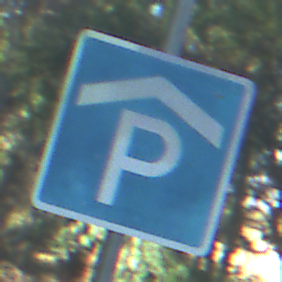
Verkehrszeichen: Parkhaus
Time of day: MorningAfternoon
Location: Outdoor (Nature)
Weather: Clear
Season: NotSpecified
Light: Natural